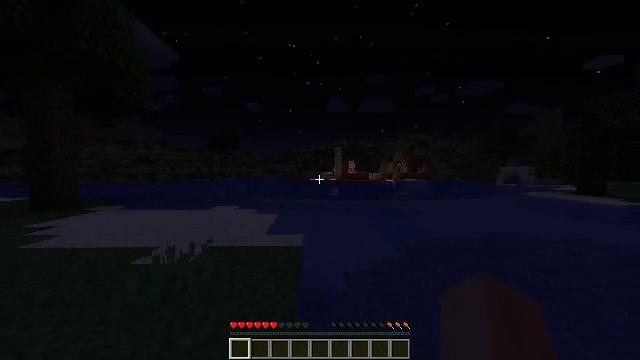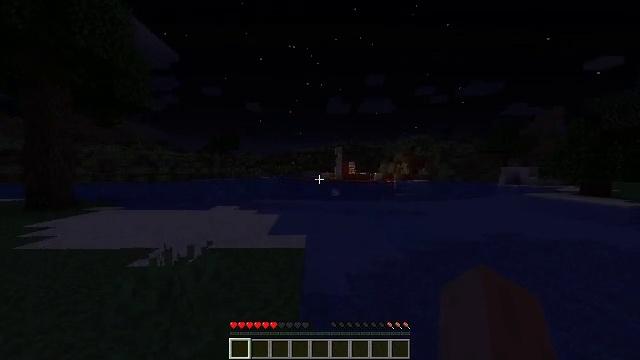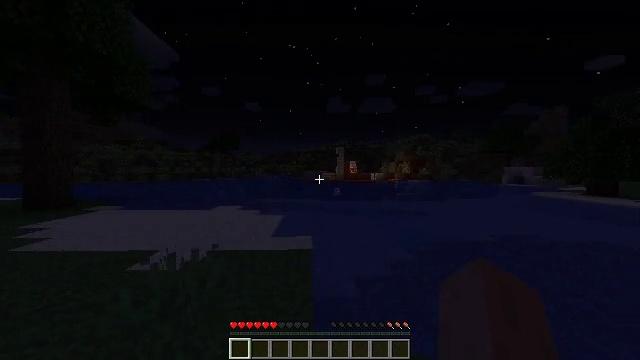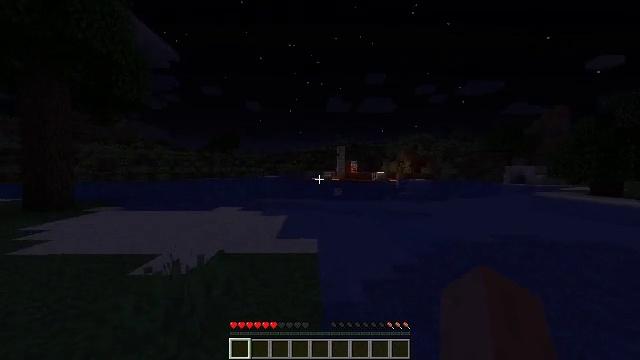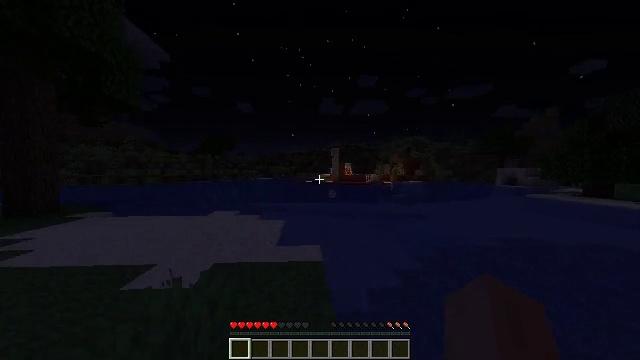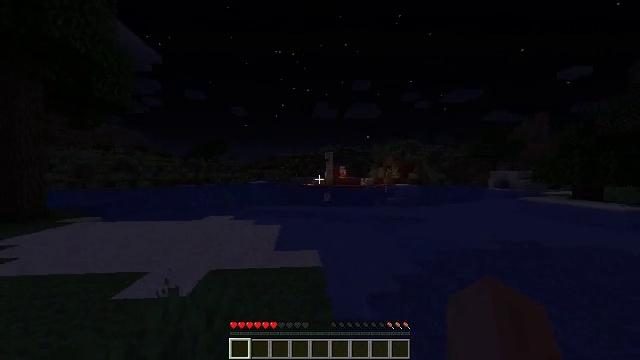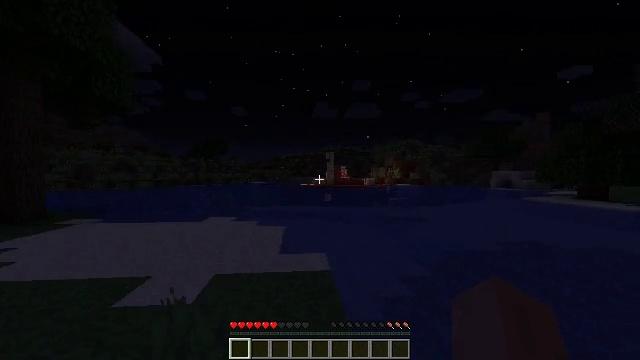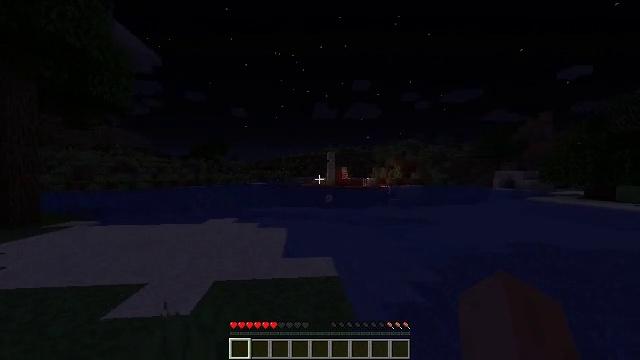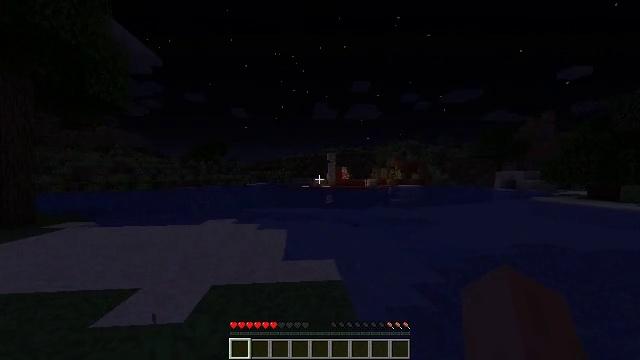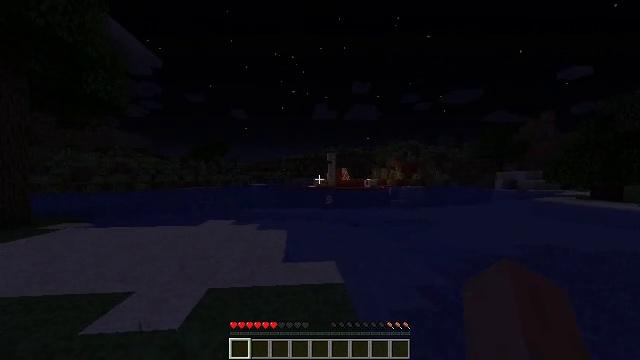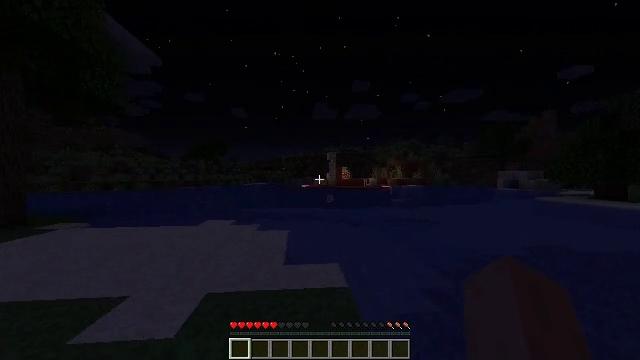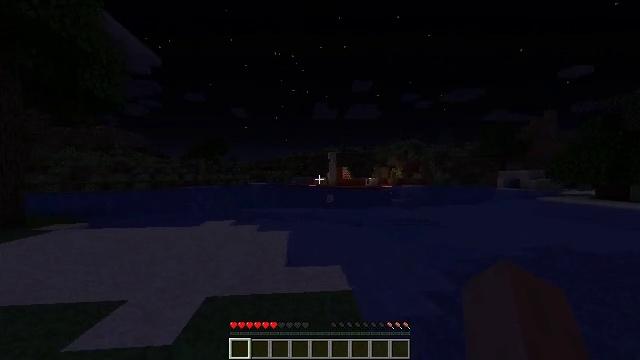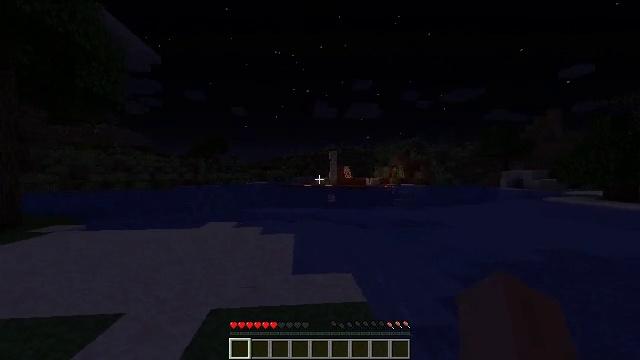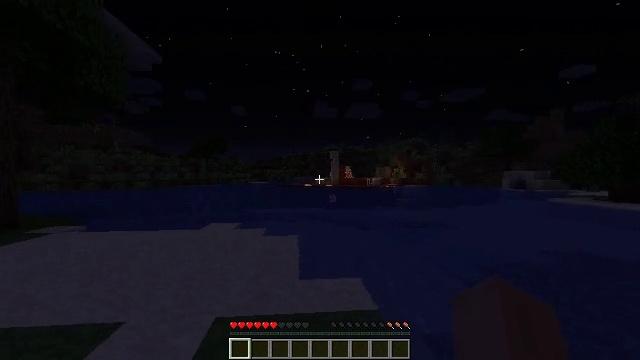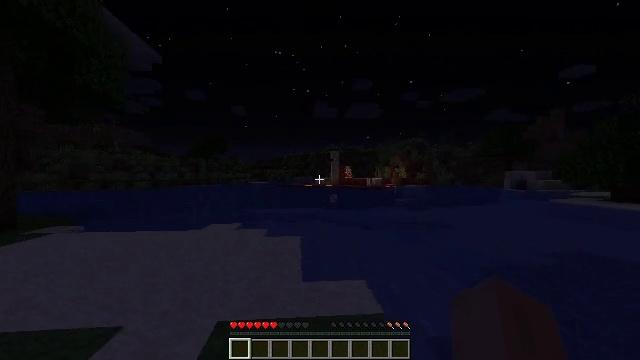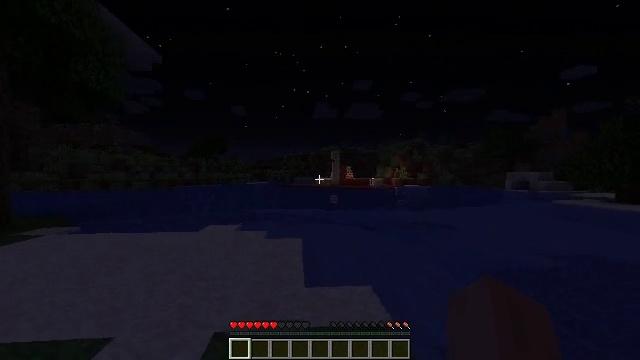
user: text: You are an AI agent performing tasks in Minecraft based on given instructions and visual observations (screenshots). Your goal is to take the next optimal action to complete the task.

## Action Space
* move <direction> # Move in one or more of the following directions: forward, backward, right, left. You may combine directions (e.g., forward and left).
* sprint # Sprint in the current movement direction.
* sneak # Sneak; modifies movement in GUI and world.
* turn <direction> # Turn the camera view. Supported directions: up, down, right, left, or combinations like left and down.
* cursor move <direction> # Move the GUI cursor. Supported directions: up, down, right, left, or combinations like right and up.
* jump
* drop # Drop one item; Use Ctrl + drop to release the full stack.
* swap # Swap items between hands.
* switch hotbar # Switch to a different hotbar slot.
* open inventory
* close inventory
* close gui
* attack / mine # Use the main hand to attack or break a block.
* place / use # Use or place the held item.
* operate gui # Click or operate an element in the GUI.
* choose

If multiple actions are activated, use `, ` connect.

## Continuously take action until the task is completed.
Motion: motion action
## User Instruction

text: Gather grass block for landscaping.
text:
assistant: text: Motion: move forward and move left
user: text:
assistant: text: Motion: move forward and move left
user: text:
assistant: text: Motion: move forward and move left
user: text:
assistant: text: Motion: move forward and move left, turn right
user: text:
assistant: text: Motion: move forward and move left, turn right
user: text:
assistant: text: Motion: move forward
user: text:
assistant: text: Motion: move forward
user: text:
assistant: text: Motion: move forward
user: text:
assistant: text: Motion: move forward
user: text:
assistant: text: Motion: move forward and move left
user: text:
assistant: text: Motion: move forward and move left
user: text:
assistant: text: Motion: move forward and move left
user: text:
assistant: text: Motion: move forward and move left
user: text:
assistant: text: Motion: move forward
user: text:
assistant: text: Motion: move forward
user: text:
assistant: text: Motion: move forward
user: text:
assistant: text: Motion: move forward
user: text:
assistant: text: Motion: move forward
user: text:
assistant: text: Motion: move forward
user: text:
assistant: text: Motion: move forward
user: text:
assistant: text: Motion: move forward
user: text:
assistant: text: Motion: move forward
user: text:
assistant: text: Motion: move forward
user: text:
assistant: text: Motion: move forward
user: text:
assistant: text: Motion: move forward
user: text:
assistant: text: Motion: move forward and move left
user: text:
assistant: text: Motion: move forward and move left
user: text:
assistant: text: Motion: move forward and move left
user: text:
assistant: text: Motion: move forward and move left
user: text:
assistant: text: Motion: move forward and move left